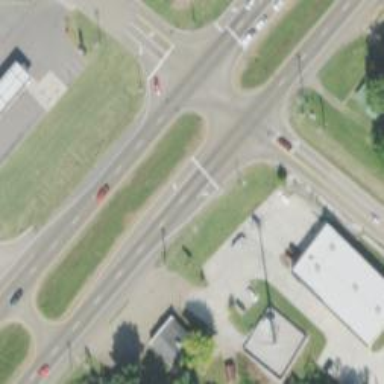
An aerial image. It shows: Asphalt dual carriageway at the trunk highway level.